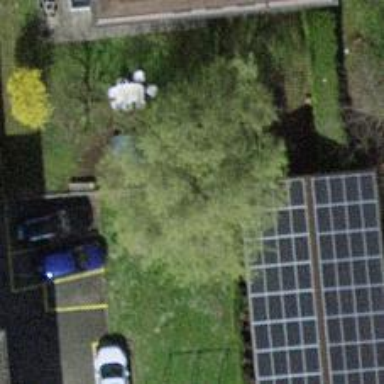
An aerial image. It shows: Urban tree with needleleaved evergreen leaves.